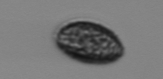
Label: Pseudochattonella_farcimen